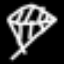
Label: diamond